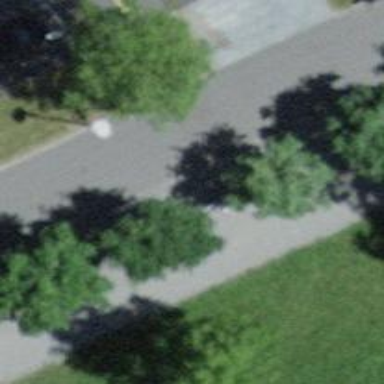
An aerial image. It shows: Beautiful avenue lined with broadleaved trees.